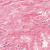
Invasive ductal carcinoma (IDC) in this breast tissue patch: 0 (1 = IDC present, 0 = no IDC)